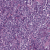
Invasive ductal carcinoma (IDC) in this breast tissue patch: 1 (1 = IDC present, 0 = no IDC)